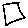
Label: square